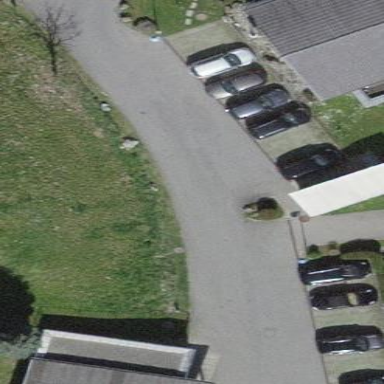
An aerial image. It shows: Parking available on the street side.